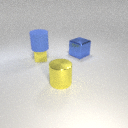
large blue metal cube to the right of large yellow metal cylinder